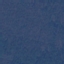
Land use / land cover: Forest